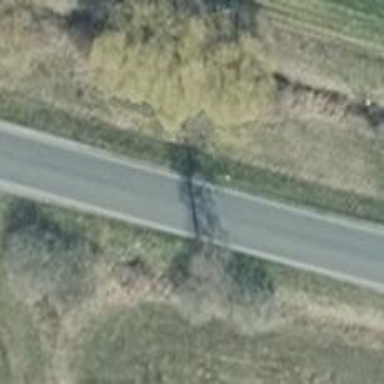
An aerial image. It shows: Secondary road with asphalt surface.